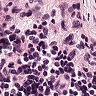
Metastatic tissue present: no